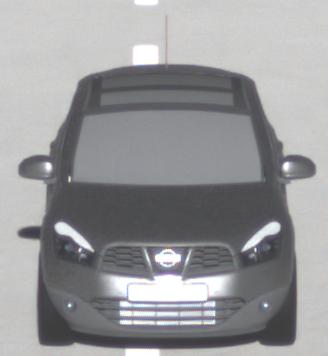
Make: Nissan
Model: Qashqai 1.6
Detailed model: Qashqai (J10)
Model produced from: 2010/03
Model produced until: 2010/08
Doors: 5
Color: gray
Road condition: dry road
Daytime: morning or afternoon
Contrast: high contrast